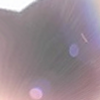
Label: sunburn